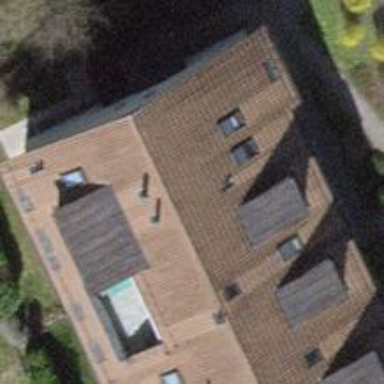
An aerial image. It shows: Gabled roof apartment building with tile roofing.